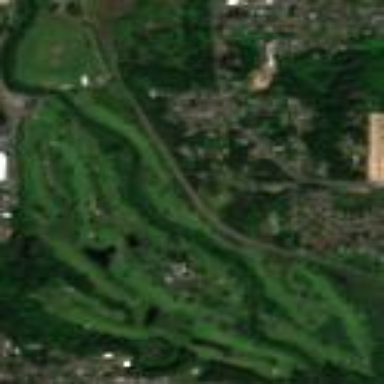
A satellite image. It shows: Golf course surrounded by greenery.